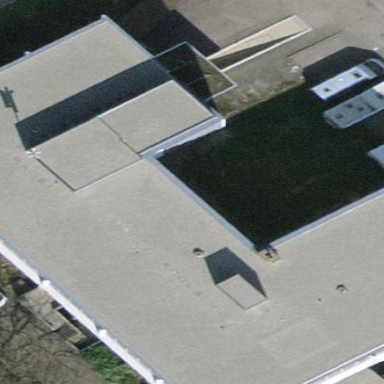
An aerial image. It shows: Commercial building.